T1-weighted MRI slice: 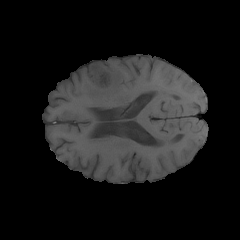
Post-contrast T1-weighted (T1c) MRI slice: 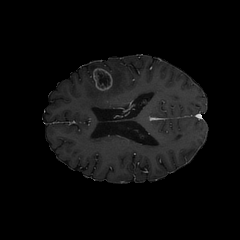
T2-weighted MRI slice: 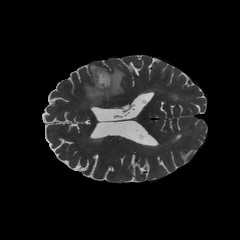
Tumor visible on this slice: yes